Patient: sex M, age 48
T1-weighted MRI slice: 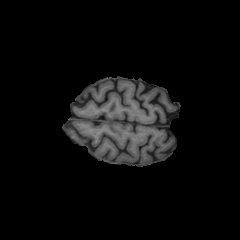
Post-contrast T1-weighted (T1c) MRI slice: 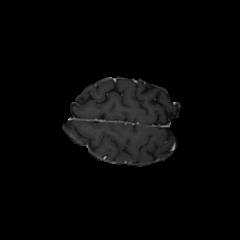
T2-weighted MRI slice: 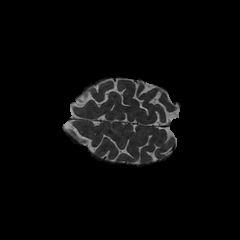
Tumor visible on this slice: no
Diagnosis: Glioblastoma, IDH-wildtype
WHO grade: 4